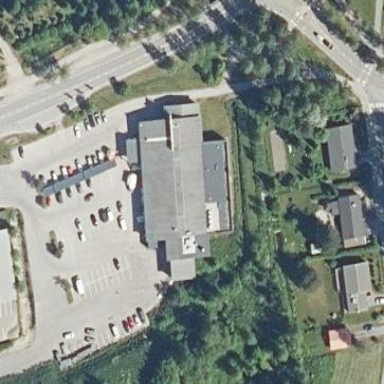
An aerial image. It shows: Supermarket building.